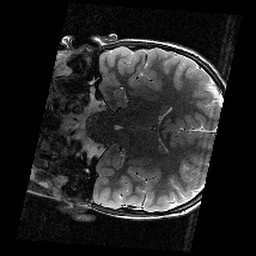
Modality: T2w
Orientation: coronal
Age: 9
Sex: male
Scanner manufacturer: siemens
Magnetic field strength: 3 T
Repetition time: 9.23 s
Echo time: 0.067 s